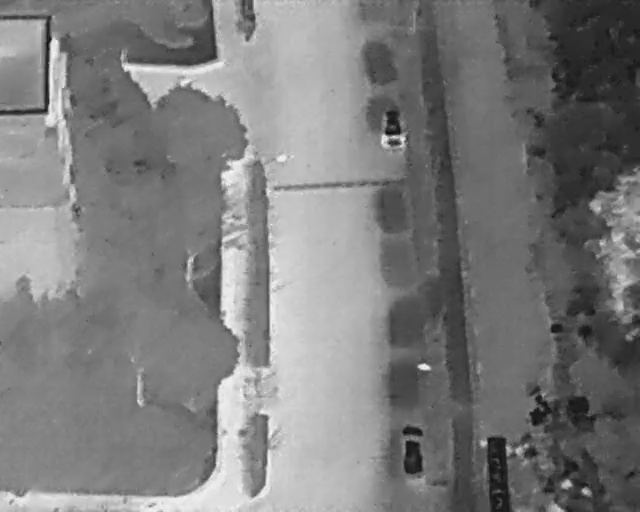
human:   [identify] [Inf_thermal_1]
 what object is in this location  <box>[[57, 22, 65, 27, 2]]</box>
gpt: <ref>1 medium car at the top</ref>